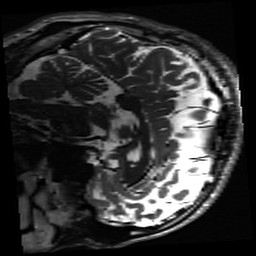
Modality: inplaneT2
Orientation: sagittal